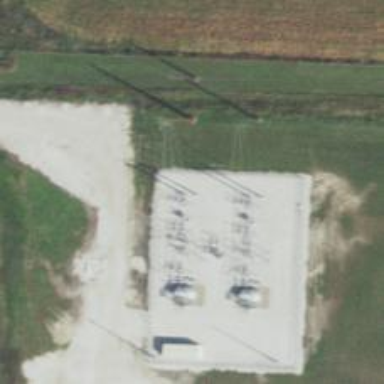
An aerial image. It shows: H-frame designed tower for power lines.